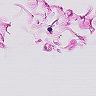
Metastatic tissue present: no